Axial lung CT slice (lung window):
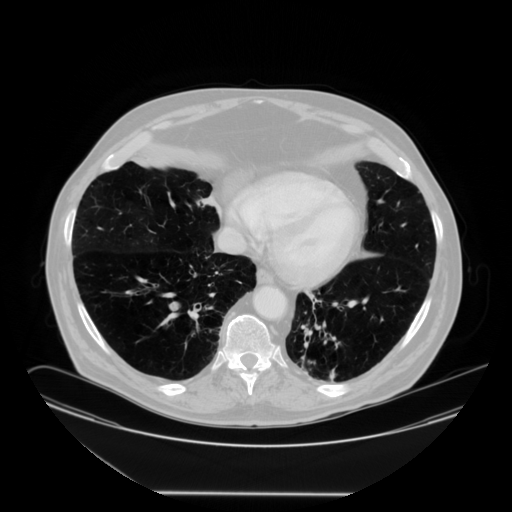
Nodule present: no